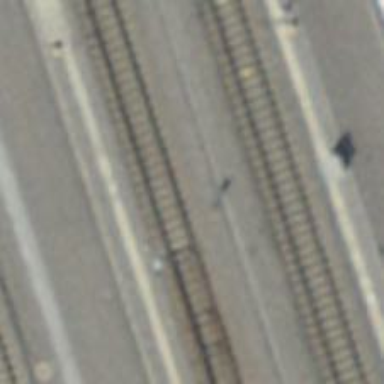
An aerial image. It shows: Railway crossover.